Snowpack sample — Loveland Pass, Silver Plume, Colorado, USA (1/12/25, 11:40 AM MST)
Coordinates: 39.66, -105.88
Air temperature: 7 °F
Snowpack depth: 140 cm
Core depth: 10 cm
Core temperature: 41 °F
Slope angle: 11°, slope face: 30°
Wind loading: high
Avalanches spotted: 2
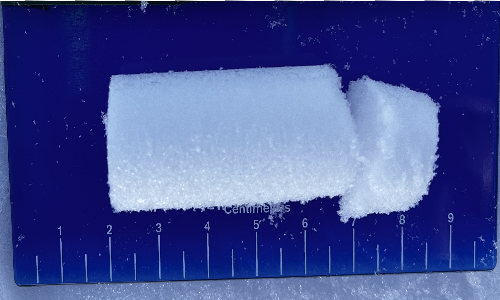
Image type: core
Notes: Pilot using slightly modified coring method that took too large segment for snow profile picturing, advised not to use in higher level models. Two avalanche on south face nearby, partially cloudy with light snow in the last 24 hours. Lots of wind loading on eastern features.